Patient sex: M
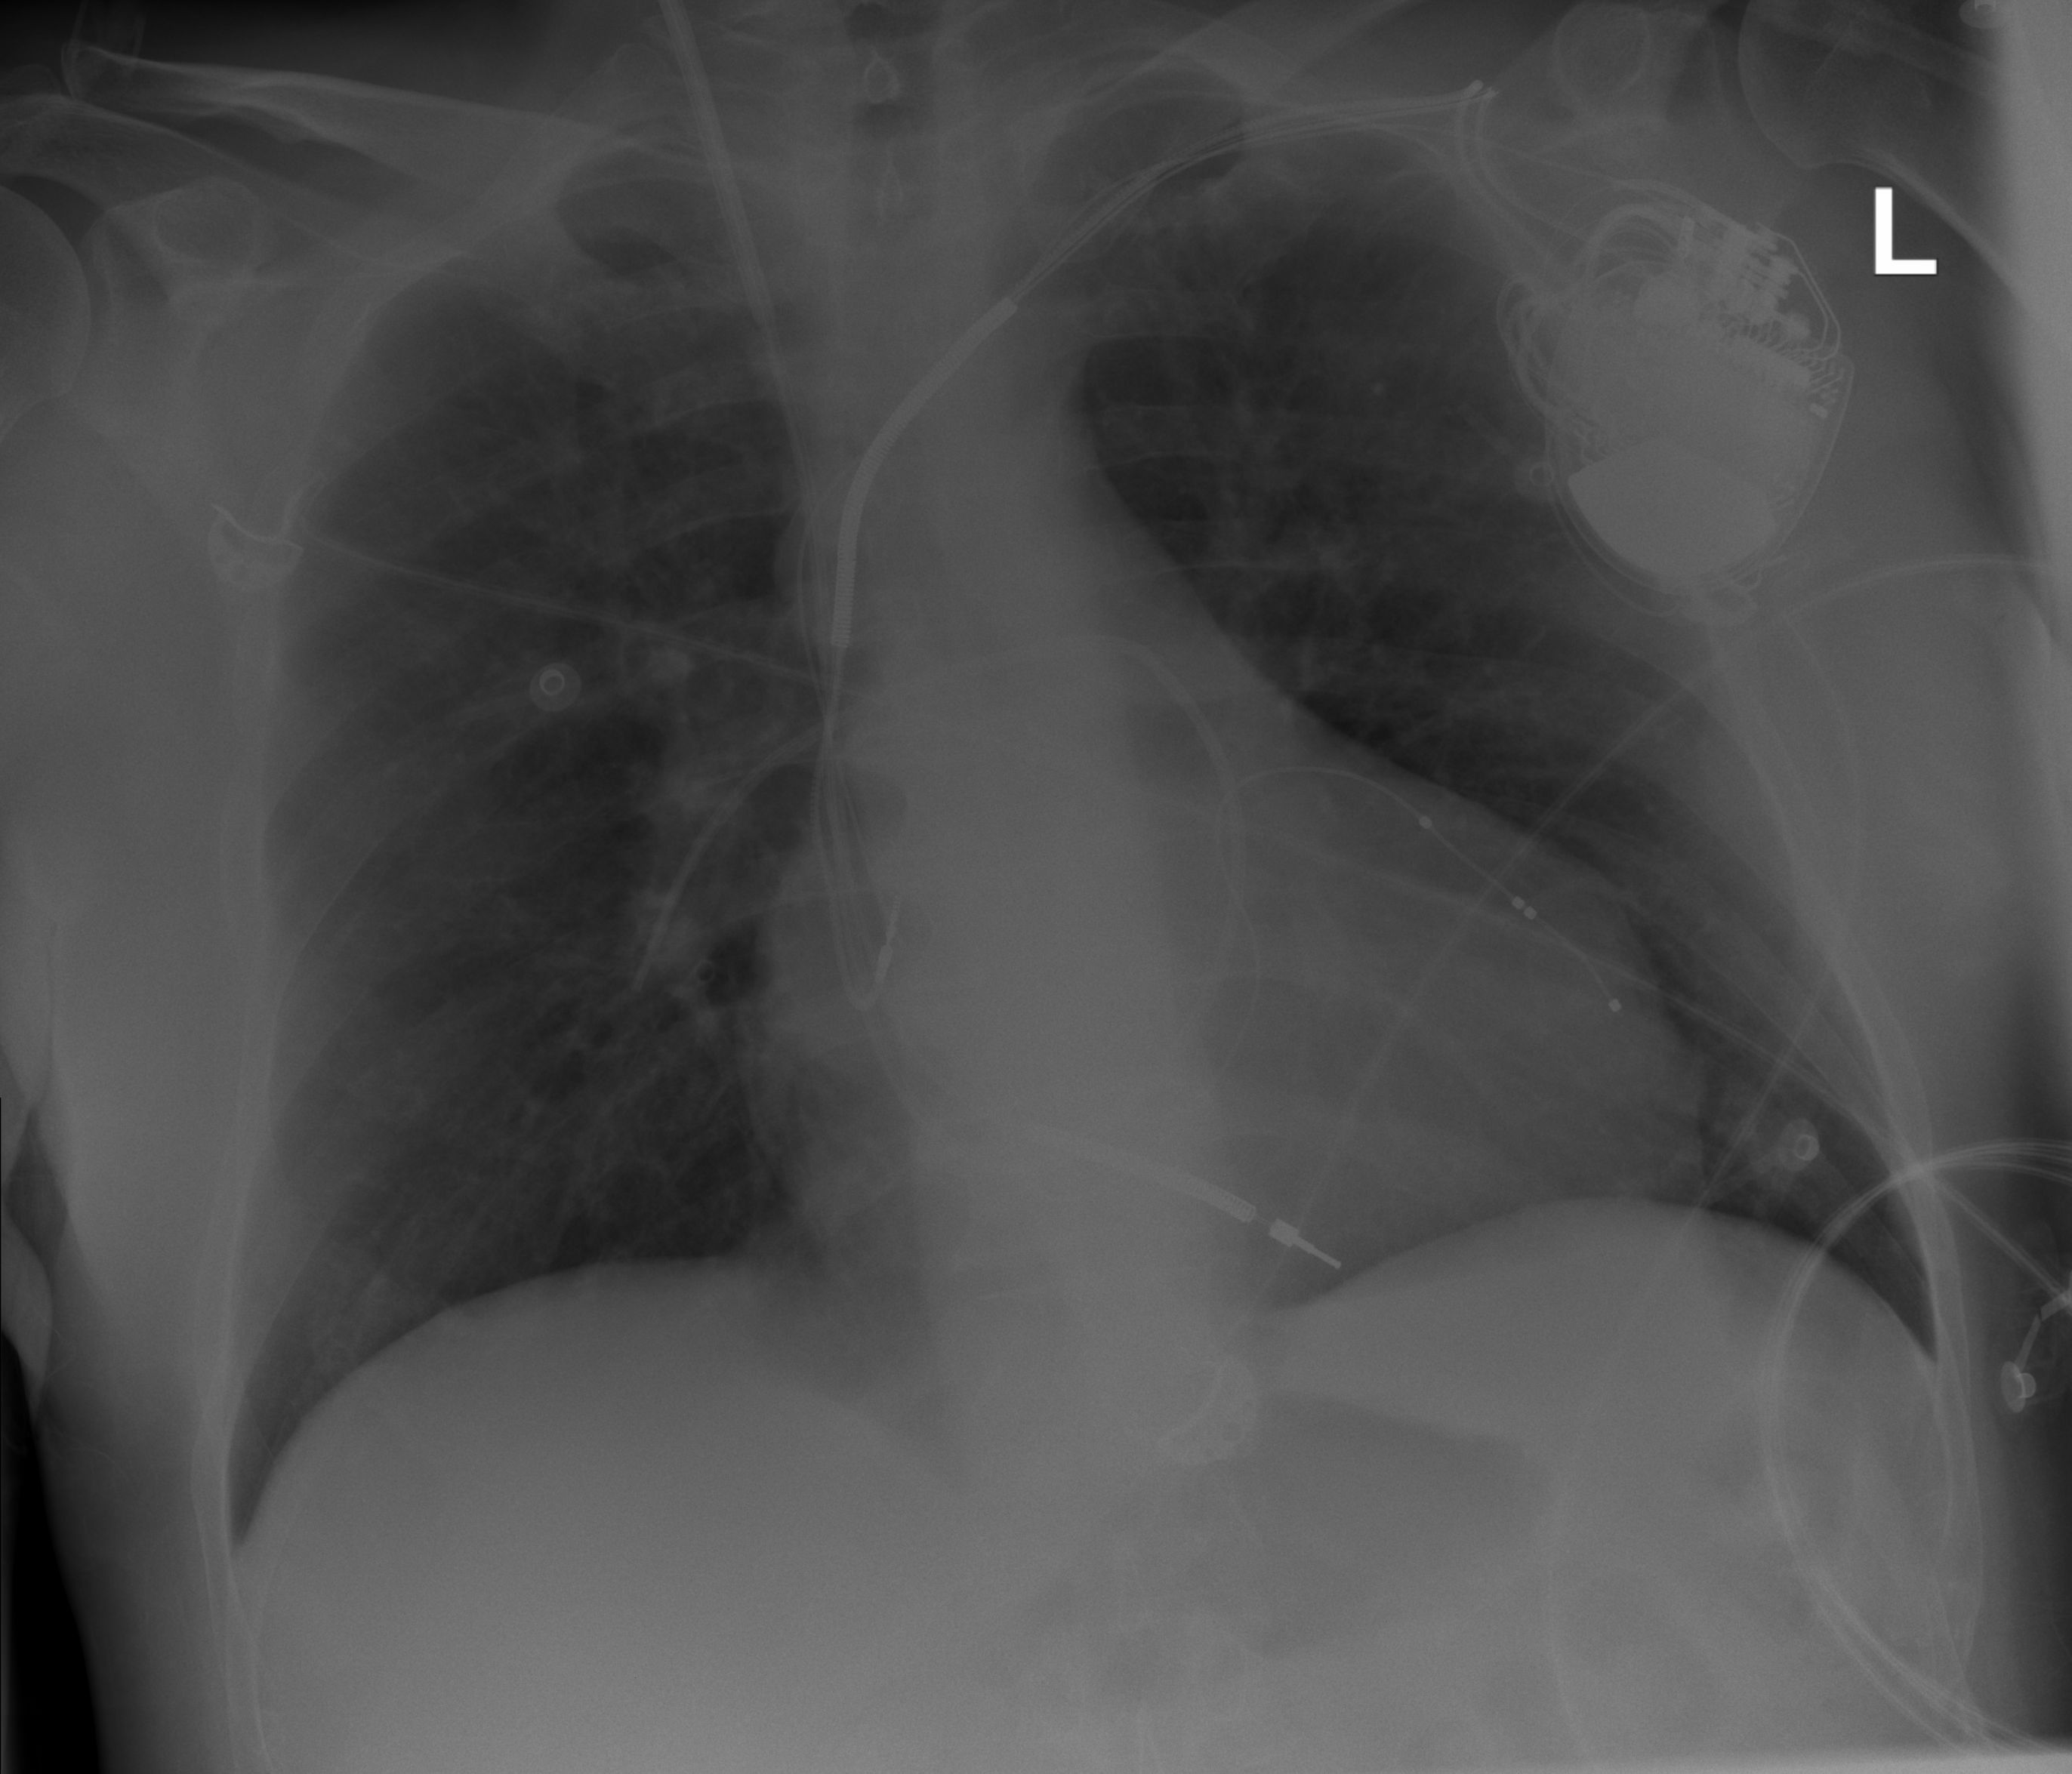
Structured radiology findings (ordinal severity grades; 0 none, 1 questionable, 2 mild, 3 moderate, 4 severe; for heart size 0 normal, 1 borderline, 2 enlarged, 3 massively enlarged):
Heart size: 3
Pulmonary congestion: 3
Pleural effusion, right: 0
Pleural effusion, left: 0
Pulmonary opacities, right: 2
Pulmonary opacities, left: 2
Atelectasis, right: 0
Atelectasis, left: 0